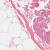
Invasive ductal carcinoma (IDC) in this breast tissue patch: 0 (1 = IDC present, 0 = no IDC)